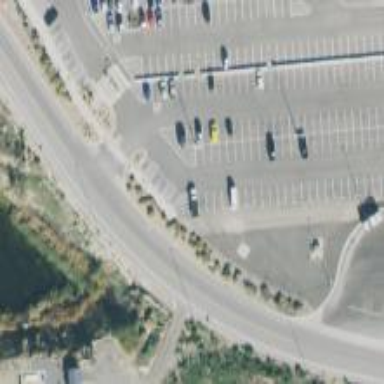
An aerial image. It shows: Parking space.